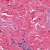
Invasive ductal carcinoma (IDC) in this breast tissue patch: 0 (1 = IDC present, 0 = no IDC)